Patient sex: M
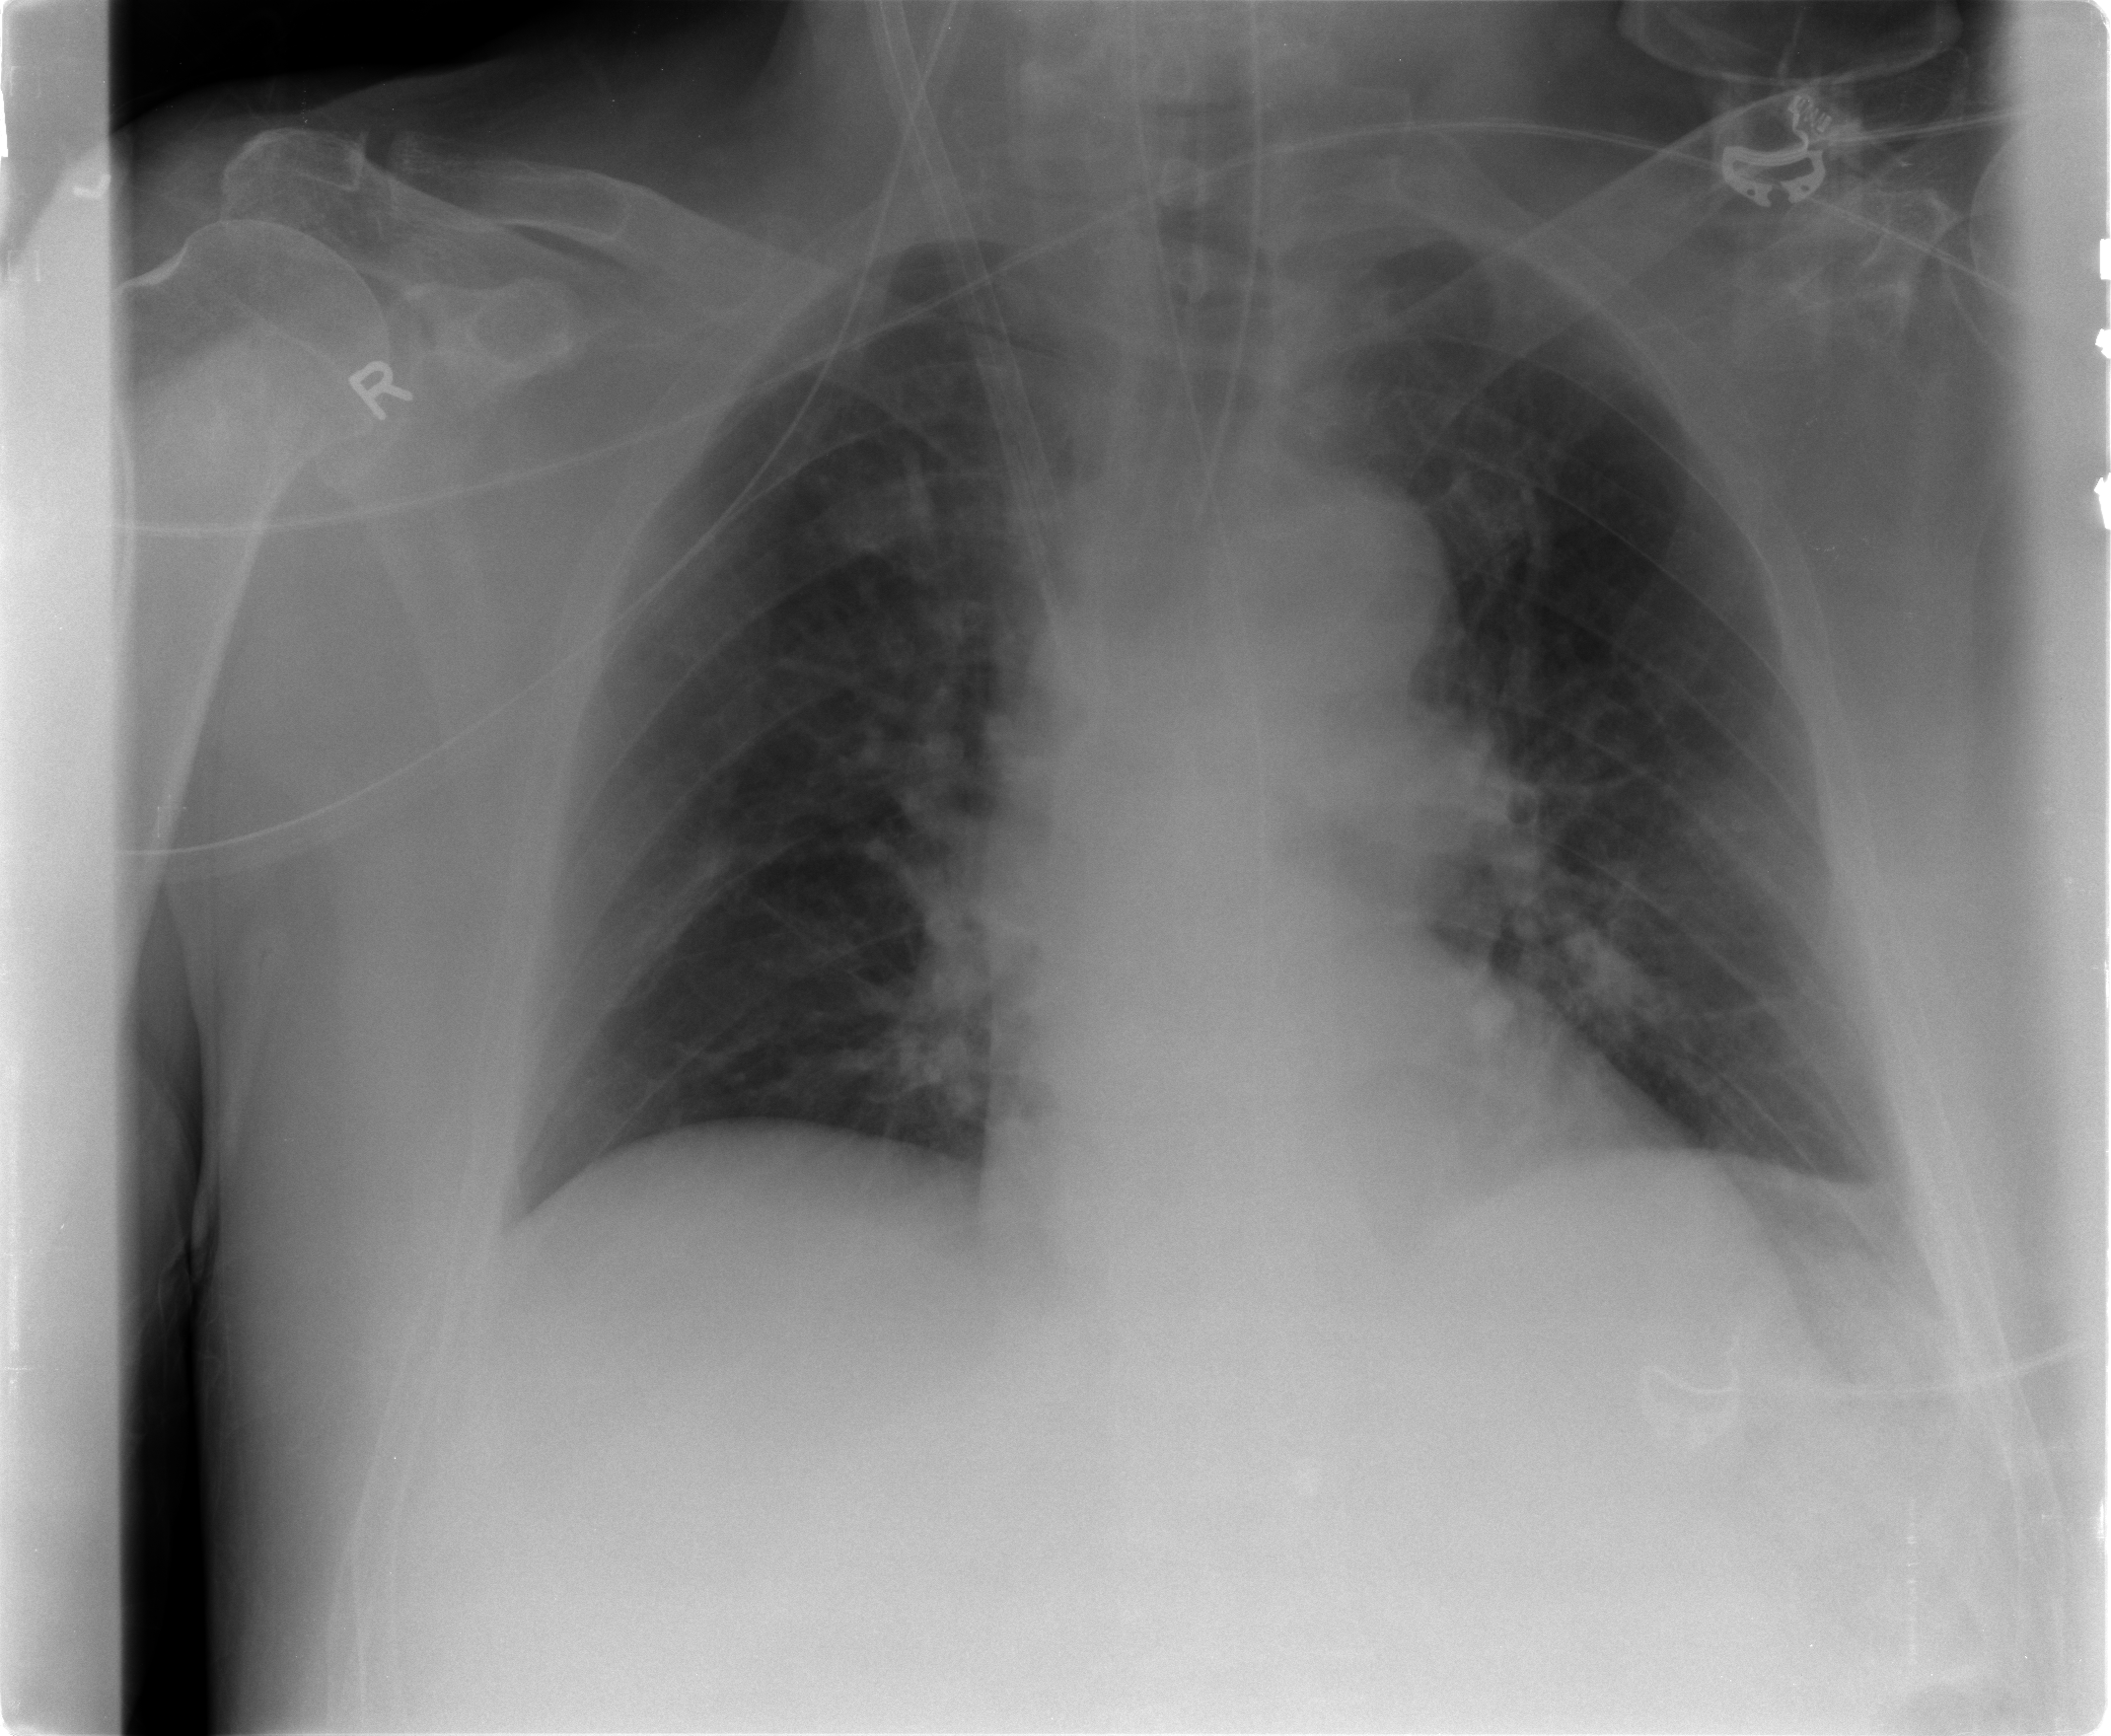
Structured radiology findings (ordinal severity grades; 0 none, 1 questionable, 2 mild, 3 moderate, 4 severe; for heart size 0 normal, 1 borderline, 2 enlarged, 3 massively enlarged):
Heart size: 0
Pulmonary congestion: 1
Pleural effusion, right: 0
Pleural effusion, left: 0
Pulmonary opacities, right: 0
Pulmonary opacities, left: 0
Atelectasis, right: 0
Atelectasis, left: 2